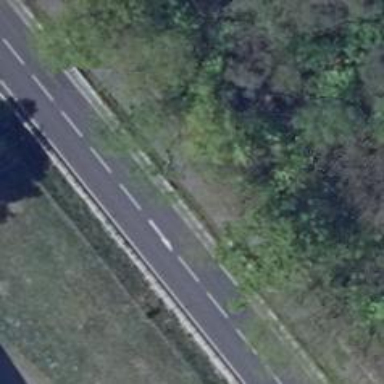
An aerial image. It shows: Primary road with asphalt surface.